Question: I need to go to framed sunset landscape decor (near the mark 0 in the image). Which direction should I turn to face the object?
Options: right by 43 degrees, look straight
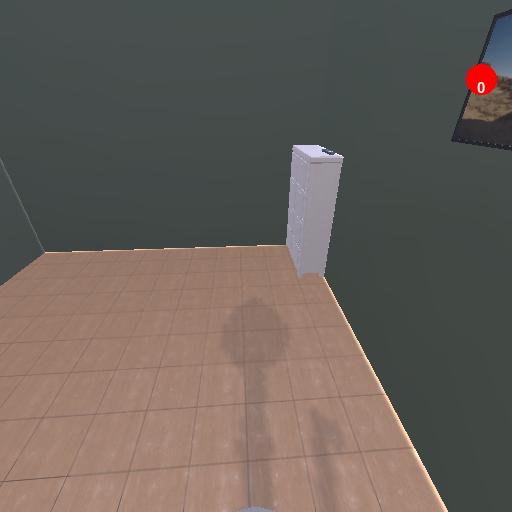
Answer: right by 43 degrees